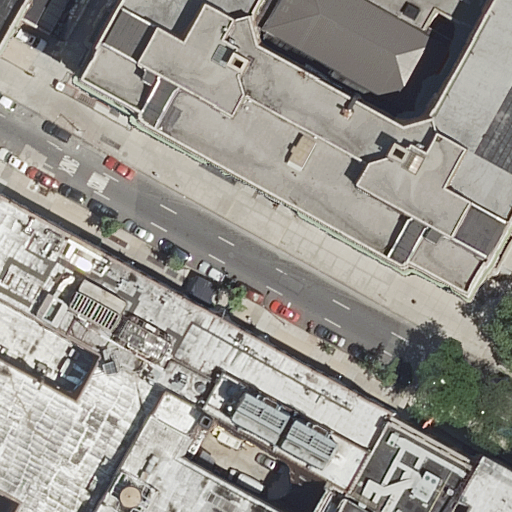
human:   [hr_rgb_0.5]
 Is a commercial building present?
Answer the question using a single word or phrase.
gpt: no

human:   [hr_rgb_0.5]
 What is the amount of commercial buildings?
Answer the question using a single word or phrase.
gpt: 0

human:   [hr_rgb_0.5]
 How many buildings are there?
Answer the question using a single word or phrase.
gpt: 5

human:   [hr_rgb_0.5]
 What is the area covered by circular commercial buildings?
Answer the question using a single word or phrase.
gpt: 0m2

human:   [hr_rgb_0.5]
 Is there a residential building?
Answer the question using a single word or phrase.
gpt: yes

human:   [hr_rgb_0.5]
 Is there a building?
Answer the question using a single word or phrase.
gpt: yes

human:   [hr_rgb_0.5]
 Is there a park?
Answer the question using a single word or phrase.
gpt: yes

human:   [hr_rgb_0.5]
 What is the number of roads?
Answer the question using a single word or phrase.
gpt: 1

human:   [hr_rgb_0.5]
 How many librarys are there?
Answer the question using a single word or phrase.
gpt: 1

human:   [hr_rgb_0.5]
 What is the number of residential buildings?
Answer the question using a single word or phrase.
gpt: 4

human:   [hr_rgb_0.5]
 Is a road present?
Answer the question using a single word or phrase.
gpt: yes

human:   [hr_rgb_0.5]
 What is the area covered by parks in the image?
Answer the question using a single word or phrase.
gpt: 73m2

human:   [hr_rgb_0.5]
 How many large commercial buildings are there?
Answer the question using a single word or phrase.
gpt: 0

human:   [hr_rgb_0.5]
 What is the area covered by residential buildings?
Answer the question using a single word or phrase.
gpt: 3930m2

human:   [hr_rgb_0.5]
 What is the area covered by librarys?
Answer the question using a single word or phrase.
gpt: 322m2

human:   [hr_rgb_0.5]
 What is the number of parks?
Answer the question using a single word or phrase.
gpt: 1

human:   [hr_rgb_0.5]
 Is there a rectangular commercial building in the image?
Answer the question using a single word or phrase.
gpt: no

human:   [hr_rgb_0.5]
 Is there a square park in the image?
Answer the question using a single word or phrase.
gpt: no

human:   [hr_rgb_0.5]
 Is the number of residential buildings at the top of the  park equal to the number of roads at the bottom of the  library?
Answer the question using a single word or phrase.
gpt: yes

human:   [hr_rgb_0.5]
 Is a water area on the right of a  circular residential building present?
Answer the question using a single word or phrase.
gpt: no

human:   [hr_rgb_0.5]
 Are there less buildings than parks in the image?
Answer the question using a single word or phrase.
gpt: no

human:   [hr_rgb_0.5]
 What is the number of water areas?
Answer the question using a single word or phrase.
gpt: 0

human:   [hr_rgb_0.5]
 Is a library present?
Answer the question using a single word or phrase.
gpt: yes

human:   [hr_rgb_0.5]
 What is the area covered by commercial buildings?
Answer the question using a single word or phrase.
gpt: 0m2

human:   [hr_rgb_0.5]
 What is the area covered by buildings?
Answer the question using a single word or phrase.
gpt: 4253m2

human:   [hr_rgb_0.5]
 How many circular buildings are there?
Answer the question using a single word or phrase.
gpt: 0

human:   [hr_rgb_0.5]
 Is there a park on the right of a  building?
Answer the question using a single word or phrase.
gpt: yes

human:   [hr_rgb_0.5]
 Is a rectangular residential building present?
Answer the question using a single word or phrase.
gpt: yes

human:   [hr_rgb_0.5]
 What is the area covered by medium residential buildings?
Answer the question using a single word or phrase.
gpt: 457m2

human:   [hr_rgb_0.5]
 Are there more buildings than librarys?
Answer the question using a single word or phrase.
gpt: yes

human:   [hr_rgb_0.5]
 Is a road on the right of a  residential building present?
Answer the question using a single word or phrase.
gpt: yes

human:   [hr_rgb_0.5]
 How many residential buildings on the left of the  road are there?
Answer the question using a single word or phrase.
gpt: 1

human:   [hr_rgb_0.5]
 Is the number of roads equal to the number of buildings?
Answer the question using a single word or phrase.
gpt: no

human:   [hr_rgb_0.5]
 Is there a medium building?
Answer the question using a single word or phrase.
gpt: yes

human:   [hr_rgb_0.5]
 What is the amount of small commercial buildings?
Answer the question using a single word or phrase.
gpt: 0

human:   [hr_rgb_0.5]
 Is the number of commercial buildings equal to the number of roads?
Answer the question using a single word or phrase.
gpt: no

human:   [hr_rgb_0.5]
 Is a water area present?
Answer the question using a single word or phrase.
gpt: no

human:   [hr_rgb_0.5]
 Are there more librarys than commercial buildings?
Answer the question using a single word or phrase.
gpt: yes

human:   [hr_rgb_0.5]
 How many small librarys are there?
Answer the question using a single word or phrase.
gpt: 0

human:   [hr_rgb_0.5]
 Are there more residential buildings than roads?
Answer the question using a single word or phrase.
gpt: yes

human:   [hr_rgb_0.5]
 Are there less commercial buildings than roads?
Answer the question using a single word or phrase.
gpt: yes

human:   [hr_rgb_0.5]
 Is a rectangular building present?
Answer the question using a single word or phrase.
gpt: yes

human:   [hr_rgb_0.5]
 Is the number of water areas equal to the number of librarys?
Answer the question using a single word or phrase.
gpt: no

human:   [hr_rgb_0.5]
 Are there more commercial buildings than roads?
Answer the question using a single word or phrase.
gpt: no

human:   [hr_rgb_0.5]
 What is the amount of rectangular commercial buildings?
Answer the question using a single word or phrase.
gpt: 0

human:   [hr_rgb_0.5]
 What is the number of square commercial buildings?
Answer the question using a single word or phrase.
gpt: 0

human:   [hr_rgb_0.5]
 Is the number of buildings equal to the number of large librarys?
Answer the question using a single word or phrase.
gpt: no

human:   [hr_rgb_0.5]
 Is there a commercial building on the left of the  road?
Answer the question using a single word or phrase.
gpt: no

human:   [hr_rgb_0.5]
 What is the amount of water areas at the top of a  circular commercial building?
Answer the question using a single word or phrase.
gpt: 0

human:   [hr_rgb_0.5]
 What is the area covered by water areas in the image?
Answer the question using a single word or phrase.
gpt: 0m2

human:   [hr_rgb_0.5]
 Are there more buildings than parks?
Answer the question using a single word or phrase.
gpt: yes

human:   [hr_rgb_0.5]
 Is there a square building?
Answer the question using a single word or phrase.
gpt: no

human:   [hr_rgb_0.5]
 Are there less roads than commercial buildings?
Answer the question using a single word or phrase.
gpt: no

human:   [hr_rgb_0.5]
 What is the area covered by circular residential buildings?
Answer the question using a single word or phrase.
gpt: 0m2

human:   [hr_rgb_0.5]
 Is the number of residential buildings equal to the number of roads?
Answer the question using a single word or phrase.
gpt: no

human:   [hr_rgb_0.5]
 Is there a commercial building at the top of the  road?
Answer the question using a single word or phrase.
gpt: no

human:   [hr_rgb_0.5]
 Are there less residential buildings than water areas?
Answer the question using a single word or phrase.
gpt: no

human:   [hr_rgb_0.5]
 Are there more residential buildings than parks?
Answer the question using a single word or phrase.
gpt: yes

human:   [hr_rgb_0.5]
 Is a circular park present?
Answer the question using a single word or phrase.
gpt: no

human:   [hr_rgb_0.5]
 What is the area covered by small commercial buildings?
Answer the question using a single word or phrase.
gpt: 0m2

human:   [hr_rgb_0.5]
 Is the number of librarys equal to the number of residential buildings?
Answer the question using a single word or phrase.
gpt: no

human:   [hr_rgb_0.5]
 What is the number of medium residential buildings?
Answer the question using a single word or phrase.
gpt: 1

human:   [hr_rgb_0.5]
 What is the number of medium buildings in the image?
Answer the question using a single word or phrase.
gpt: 2

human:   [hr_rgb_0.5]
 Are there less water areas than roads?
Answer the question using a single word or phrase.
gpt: yes